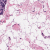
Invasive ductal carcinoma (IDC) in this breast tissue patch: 0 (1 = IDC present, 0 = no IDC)